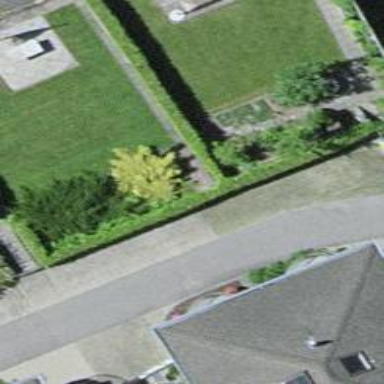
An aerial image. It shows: Hedge acting as barrier.